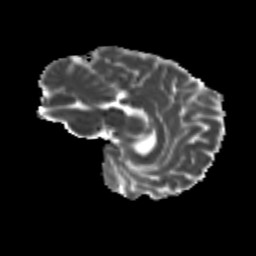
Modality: MD
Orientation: sagittal
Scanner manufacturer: siemens
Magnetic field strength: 3 T
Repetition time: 9.2 s
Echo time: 0.084 s